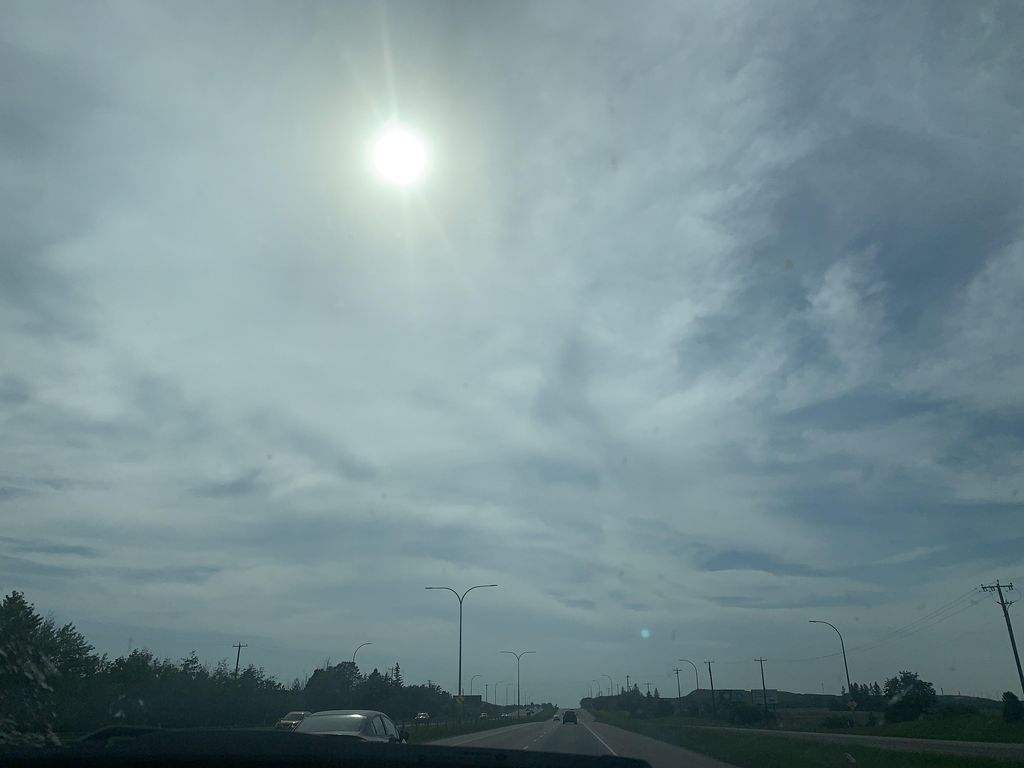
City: edmonton